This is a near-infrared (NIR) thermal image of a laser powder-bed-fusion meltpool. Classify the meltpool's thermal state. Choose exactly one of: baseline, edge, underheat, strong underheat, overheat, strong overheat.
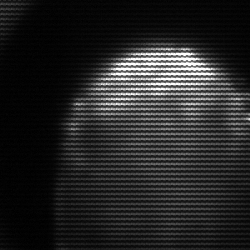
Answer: edge